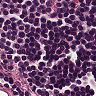
Metastatic tissue present: no